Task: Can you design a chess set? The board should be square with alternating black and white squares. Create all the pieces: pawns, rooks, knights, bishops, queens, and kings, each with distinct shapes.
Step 4992:
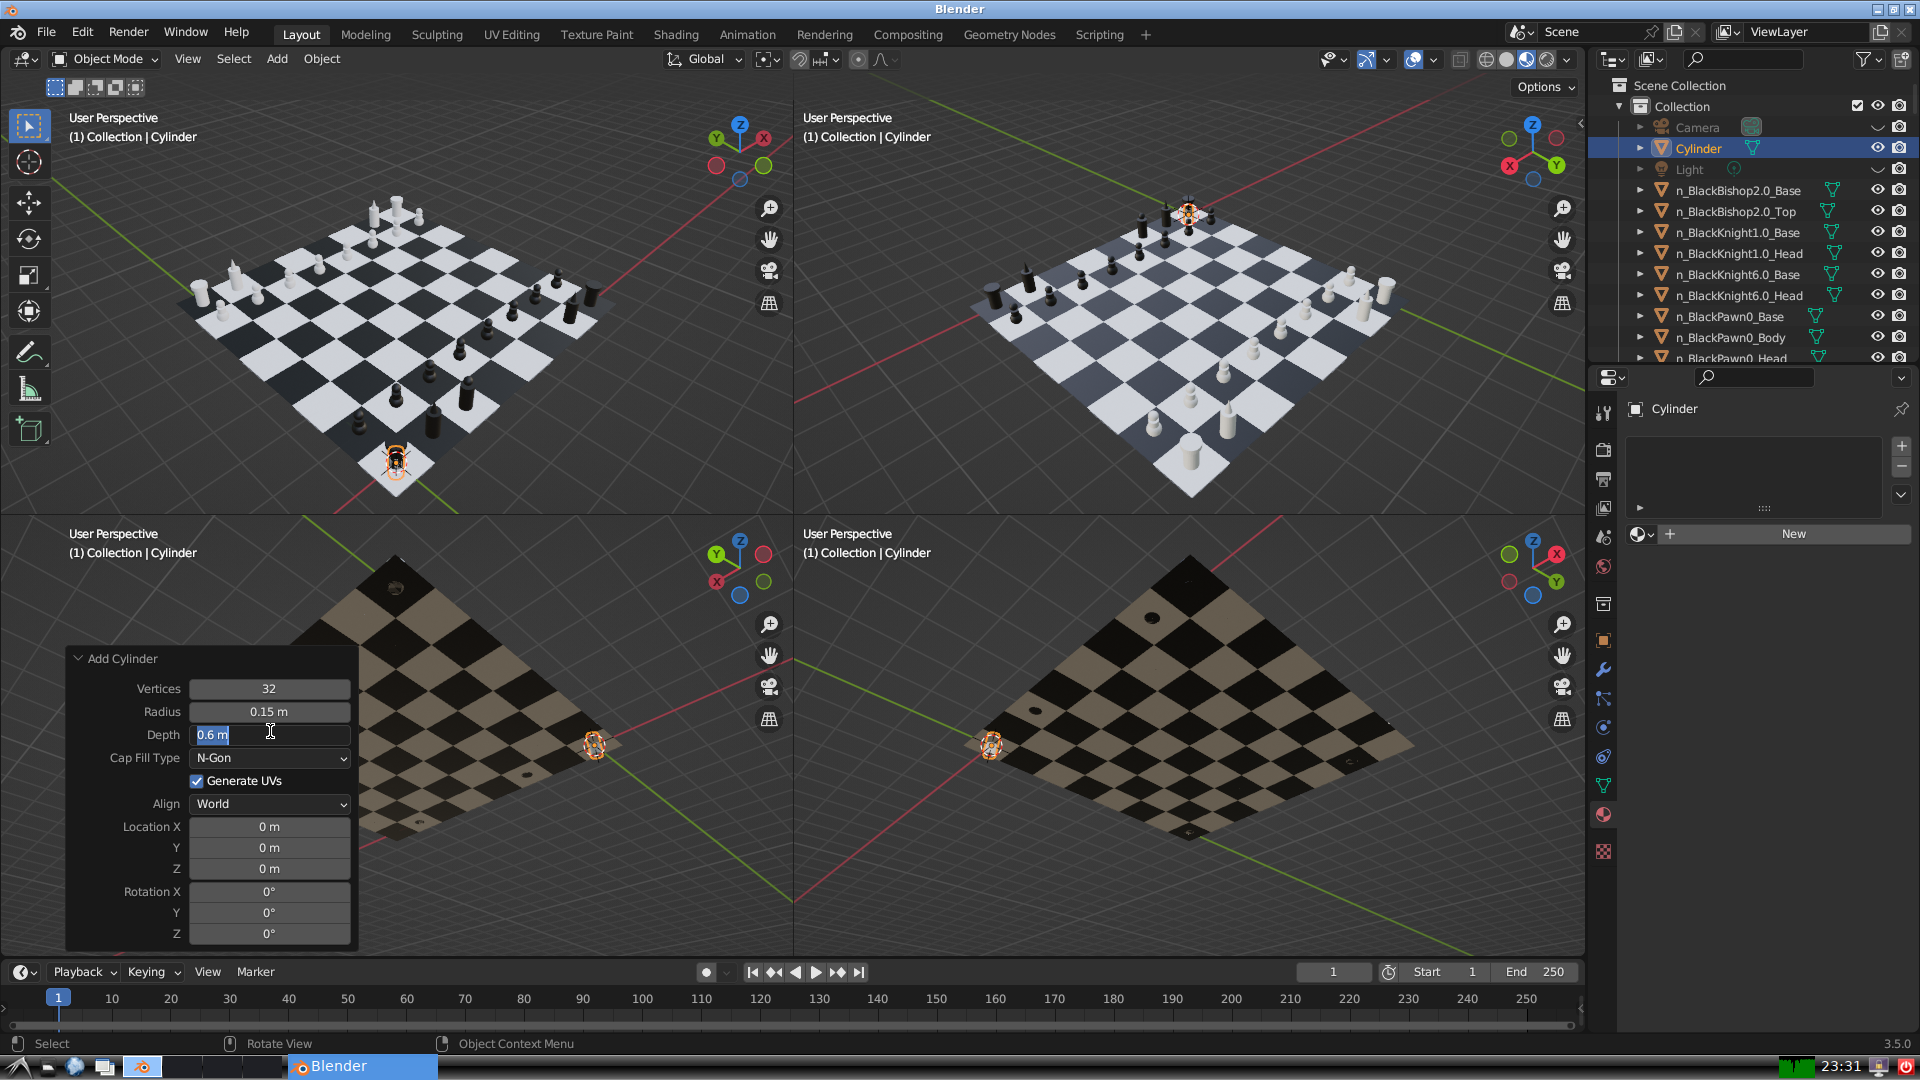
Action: input_text: 0.6